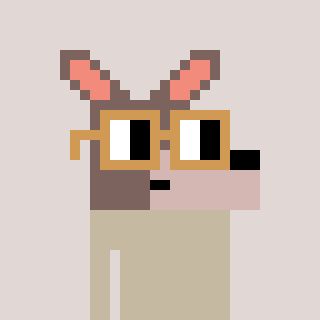
a pixel art character with square brown glasses, a kangaroo-shaped head and a bege-colored body on a warm background